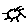
Label: sun